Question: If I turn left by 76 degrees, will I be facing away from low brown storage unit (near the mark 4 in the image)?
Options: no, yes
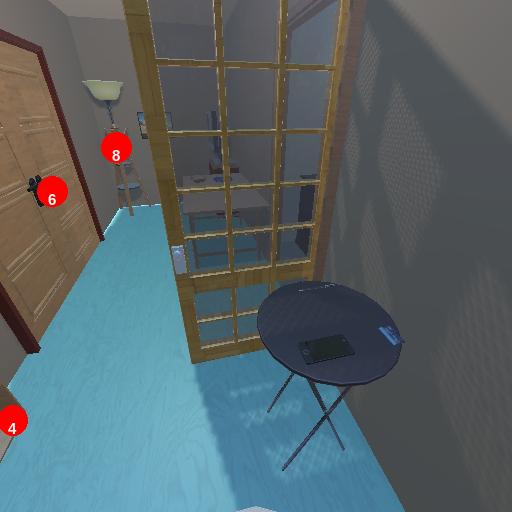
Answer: no